Question: While going through SQL profiler, I noticed the following query generated by EF4.
'''
exec sp_executesql N'declare @p int
update [dbo].[User]
set @p = 0
where (([UserID] = @0) and ([RowVersion] = @1))
select [RowVersion]
from [dbo].[User]
where @@ROWCOUNT > 0 and [UserID] = @0',N'@0 int,@1 binary(8)',@0=1,@1=0x000000000042DDCD
'''
I am not sure why EF4 generates this while I am actually not updating any columns of the User table in that UnitOfWork. Running this query updates the which leads to OptimisticConcurrencyException in the next UnitOfWork.
A quick googling led me to this <URL>, which confirms that others have also run into this scenario without finding a solution yet.
Would greatly appreciate any pointers.
A sample code to replicate the issue.

User and Session tables have a relationship. Also, in EF4 I have set the property of RowVersion columns of both entities to .
Below is a sample method to replicate the scenario.
'''
private static void UpdateSession()
{
using (var context = new TestEntities())
{
context.ContextOptions.ProxyCreationEnabled = false;
var session = context.Users.Include("Sessions").First().Sessions.First();
session.LastActivityTime = DateTime.Now;
context.ApplyCurrentValues("Sessions", session);
context.SaveChanges();
}
}
'''
I see from Sql profiler the following queries being genrated by EF4.
'''
exec sp_executesql N'update [dbo].[Session]
set [LastActivityTime] = @0
where (([SessionID] = @1) and ([RowVersion] = @2))
select [RowVersion]
from [dbo].[Session]
where @@ROWCOUNT > 0 and [SessionID] = @1',N'@0 datetime2(7),@1 int,@2 binary(8)',@0='2011-06-20 09:43:30.<PHONE>',@1=1,@2=0x00000000000007D7
'''
And the next query is weird.
'''
exec sp_executesql N'declare @p int
update [dbo].[User]
set @p = 0
where (([UserID] = @0) and ([RowVersion] = @1))
select [RowVersion]
from [dbo].[User]
where @@ROWCOUNT > 0 and [UserID] = @0',N'@0 int,@1 binary(8)',@0=1,@1=0x00000000000007D3
'''
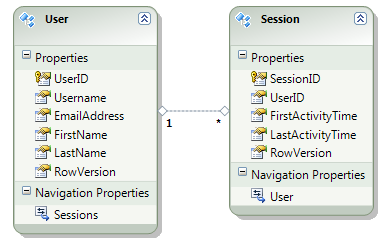
Answer: Not sure if this is still problem for you but here is the hotfix by MS <URL>